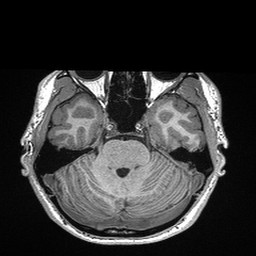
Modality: T1w
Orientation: coronal
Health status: healthy
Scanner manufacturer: siemens
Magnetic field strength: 3 T
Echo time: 0.00298 s